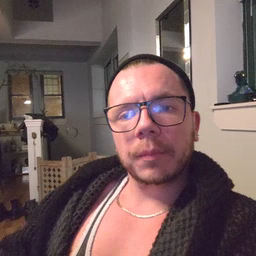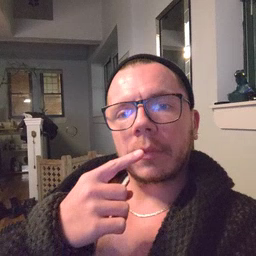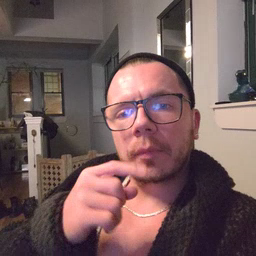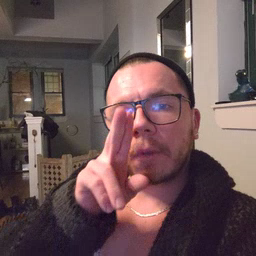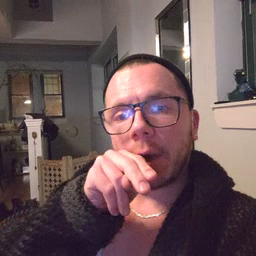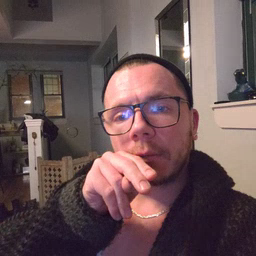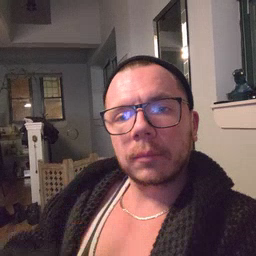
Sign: tongue